Current action and preconditions to check: trajectory_clear

Your task: For each precondition in the list above, predict whether it will hold at this action.

Consider the current scene as observed from the mobile robot's camera, and analyze the predicted future states of all dynamic agents (e.g., people, animals, vehicles, or any moving entities) within the NEXT SECOND.

IMPORTANT: Only answer "very likely" if you are absolutely certain—based on strong, clear evidence—that a dynamic agent will violate the precondition in the predicted future state. Do NOT answer "very likely" for unlikely, ambiguous, or low-probability risks.

Ask yourself for each precondition: Is there a high probability, with clear and convincing evidence, that the predicted future states of any dynamic agent will interfere with the predicted future state of the currently executing action within the NEXT SECOND, causing that precondition to fail?

Assess the risk level based on these predictions. Use "likely" or "very likely" if motions create a clear risk of interference.

Use "neutral" or "improbable" if agents are nearby but their predicted paths are clearly diverging or non-conflicting.

Failure Risk Categories: "very improbable", "improbable", "neutral", "likely", "very likely"

Answer Format: Output ONLY the probability_of_failure value from these categories: "very improbable", "improbable", "neutral", "likely", "very likely"

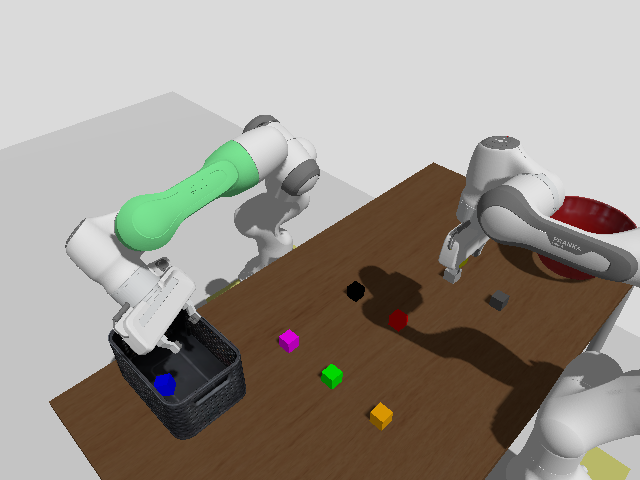

Answer: very improbable